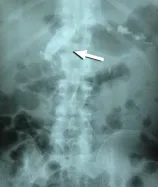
Imaging showing opacities: a.
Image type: radiology (x_ray)